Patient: sex F, age 75
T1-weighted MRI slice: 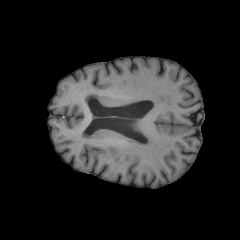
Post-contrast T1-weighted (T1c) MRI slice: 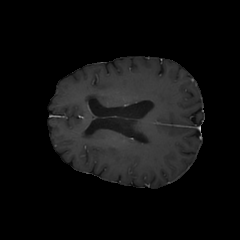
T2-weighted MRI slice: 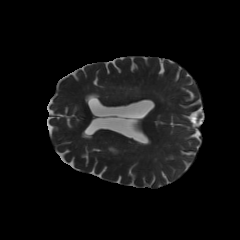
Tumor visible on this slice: yes
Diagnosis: Glioblastoma, IDH-wildtype
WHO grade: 4